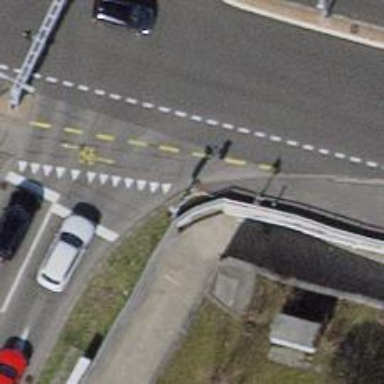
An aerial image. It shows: Cycle barrier.